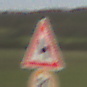
Verkehrszeichen: DoppelkurveZunaechstLinks
Zusatzzeichen unten: Geschwindigkeit80
Umgebung: Outdoor, Nature
Tageszeit: SunriseSunset
Wetter: Clear
Licht: Natural
Jahreszeit: NotSpecified
Kontrast: LowContrast